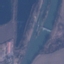
Label: River